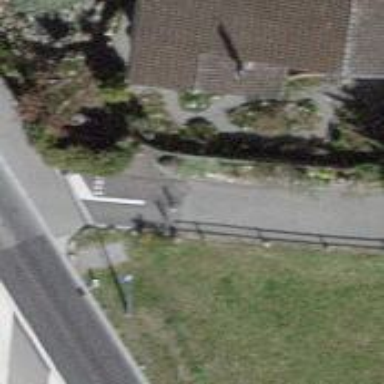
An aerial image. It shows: Bollard barrier.